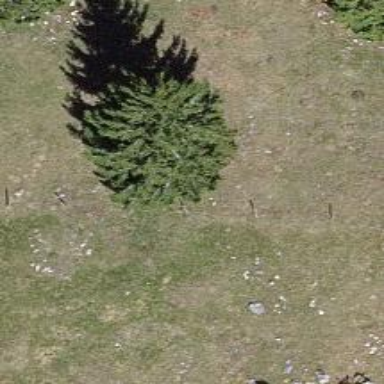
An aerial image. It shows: Needle-leaved tree in nature.